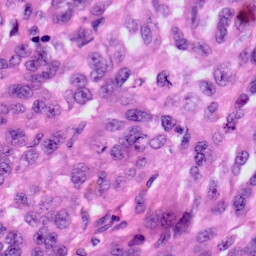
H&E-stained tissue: Skin